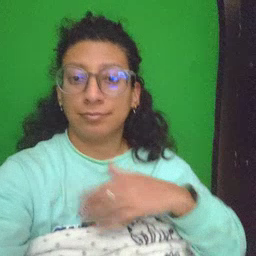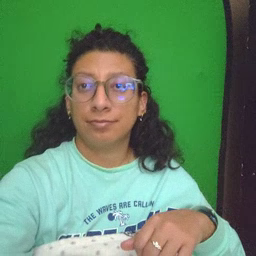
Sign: please